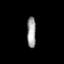
Tissue: skin
Cell type: Fibroblasts
Senescence score: 0.7175
Nuclear area (px): 266
Mean DAPI intensity: 159.759